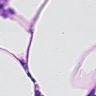
Metastatic tissue present: no